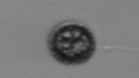
Label: Pseudochattonella_farcimen